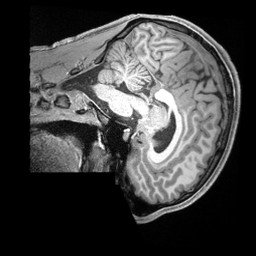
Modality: T1w
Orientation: sagittal
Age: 20
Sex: male
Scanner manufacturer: siemens
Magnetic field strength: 3 T
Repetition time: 2.4 s
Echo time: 0.00226 s